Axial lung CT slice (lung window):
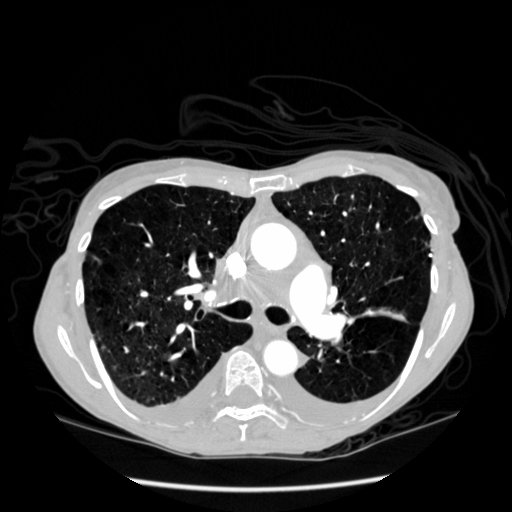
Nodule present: no